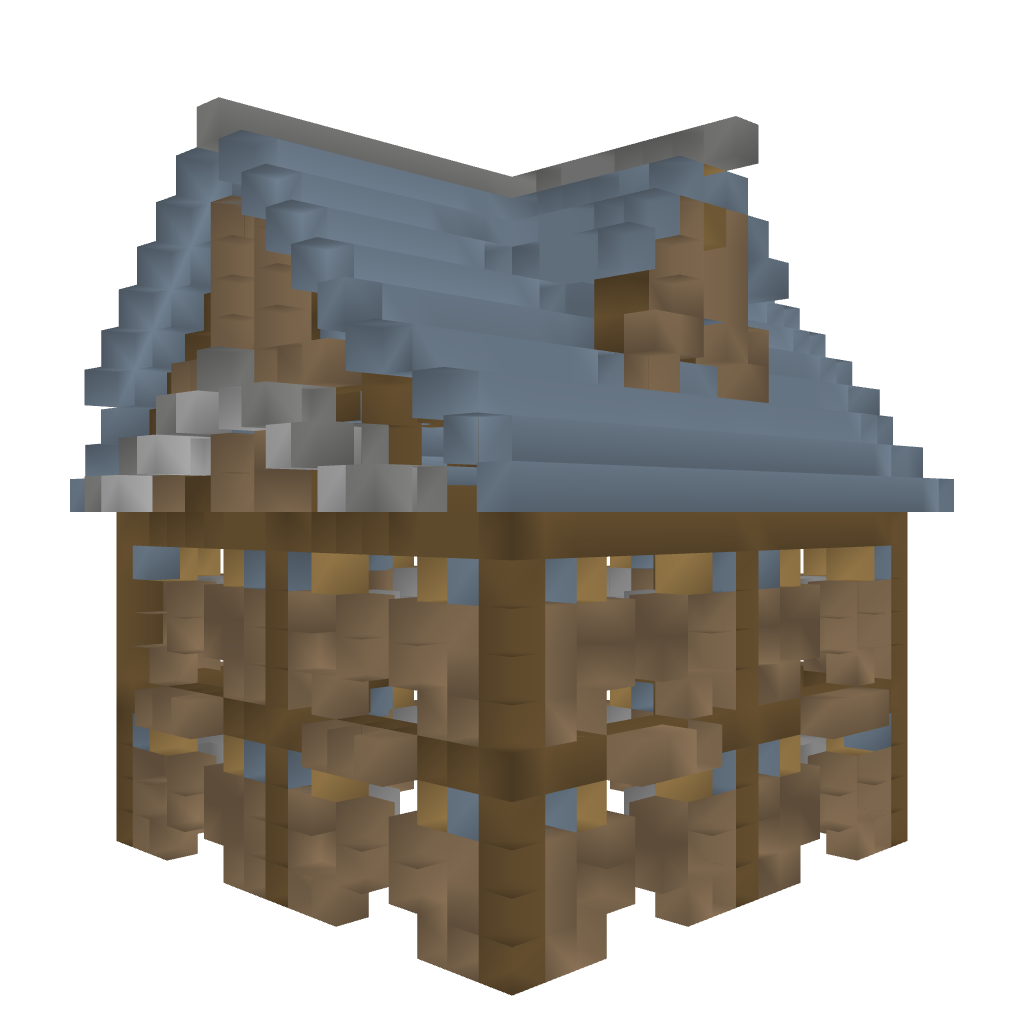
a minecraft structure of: Old Style House